Current action and preconditions to check: path_clear

Your task: For each precondition in the list above, predict whether it will hold at this action.

Consider the current scene as observed from the mobile robot's camera, and analyze the predicted future states of all dynamic agents (e.g., people, animals, vehicles, or any moving entities) within the NEXT SECOND.

IMPORTANT: Only answer "very likely" if you are absolutely certain—based on strong, clear evidence—that a dynamic agent will violate the precondition in the predicted future state. Do NOT answer "very likely" for unlikely, ambiguous, or low-probability risks.

Ask yourself for each precondition: Is there a high probability, with clear and convincing evidence, that the predicted future states of any dynamic agent will interfere with the predicted future state of the currently executing action within the NEXT SECOND, causing that precondition to fail?

Assess the risk level based on these predictions. Use "likely" or "very likely" if motions create a clear risk of interference.

Use "neutral" or "improbable" if agents are nearby but their predicted paths are clearly diverging or non-conflicting.

Failure Risk Categories: "very improbable", "improbable", "neutral", "likely", "very likely"

Answer Format: Output ONLY the probability_of_failure value from these categories: "very improbable", "improbable", "neutral", "likely", "very likely"

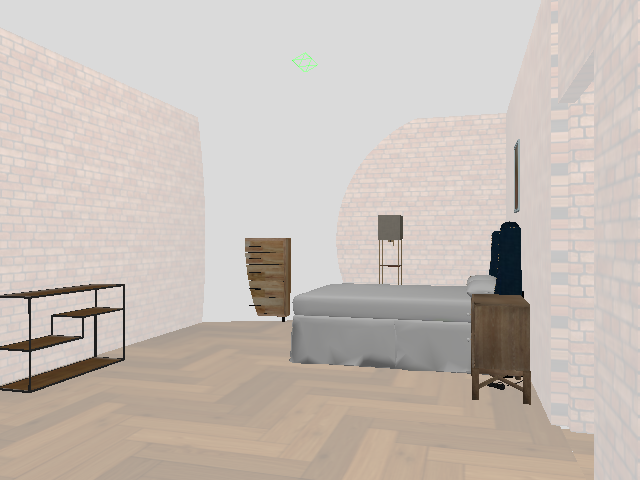

Answer: very improbable